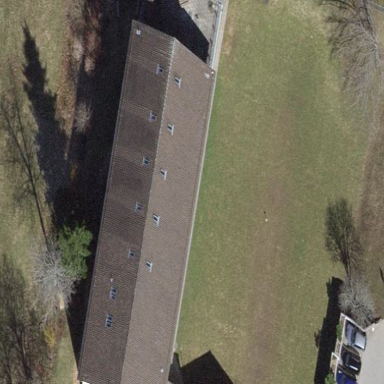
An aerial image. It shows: School building.